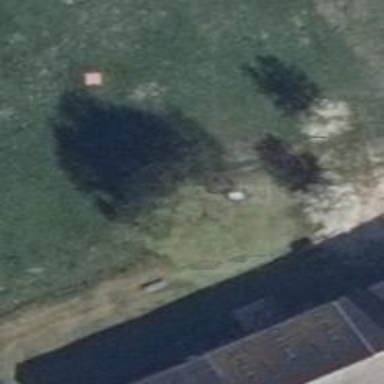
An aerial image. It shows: Single tag "natural: tree."